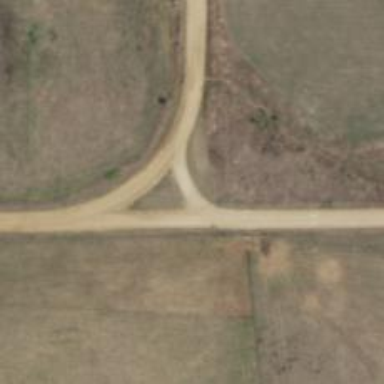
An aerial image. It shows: Unclassified road.